Field crop: maize
Growth stage: 2
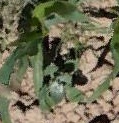
Species: maize